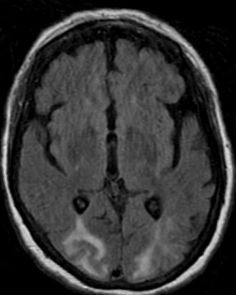
Label: notumor